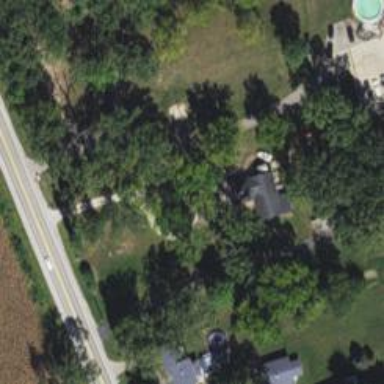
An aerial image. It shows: Driveway.